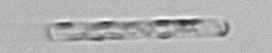
Label: Dactyliosolen_fragilissimus